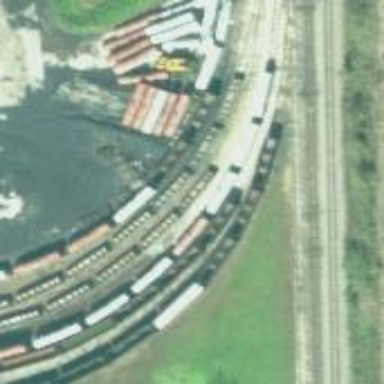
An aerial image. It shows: Rail spur service.